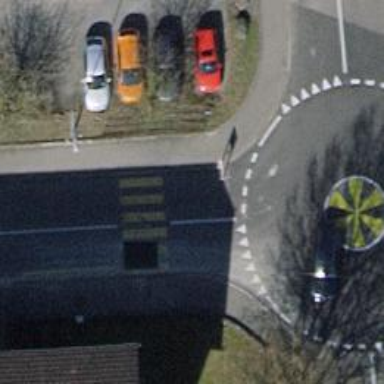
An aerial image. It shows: Uncontrolled crossing on the road.